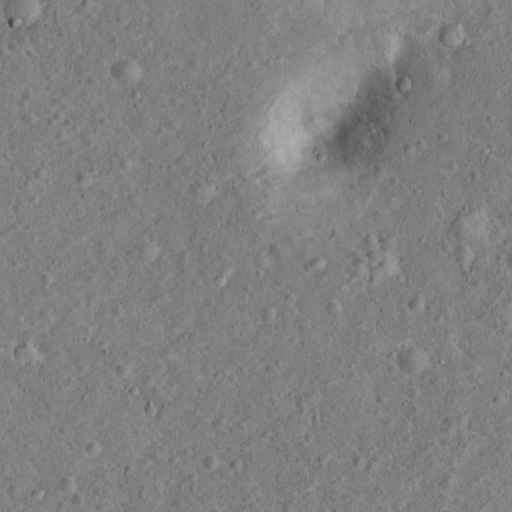
Objects detected: cone